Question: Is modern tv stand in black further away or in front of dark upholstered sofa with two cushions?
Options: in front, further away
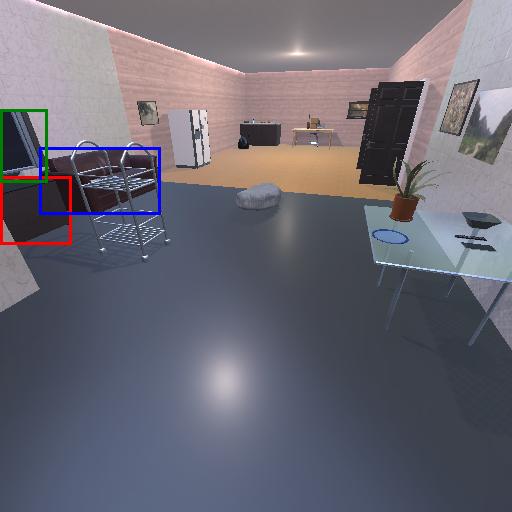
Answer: in front